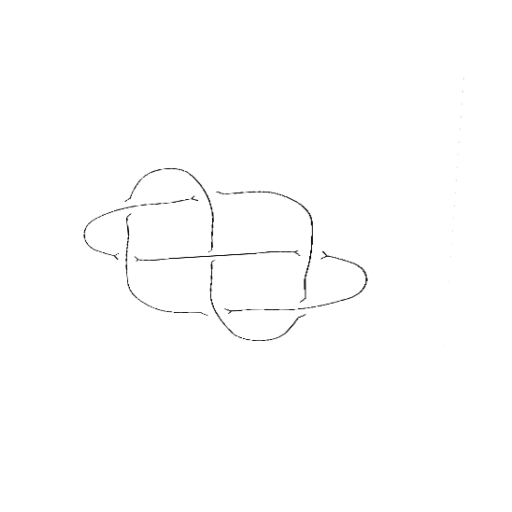
Crossing number: 7